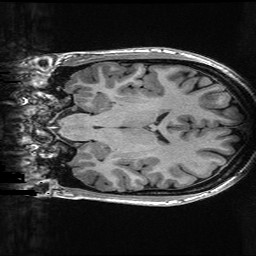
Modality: T1w
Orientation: coronal
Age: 30
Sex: male